Question: I click on the checkbox and I should come about all checkboxes on row, checked or not (3 checkbox).

When I click on the checkbox 'update_order_status(this);'
'''
function update_order_status(e){
var order_id = $(e).parents('tr').find('.order_id').html();
var status_id = $(e).parents('tr').find('.status_id').val();
$(e).parents('tr').find('input').each(function(i){
//watch all input on the page, but not row
});
}
'''
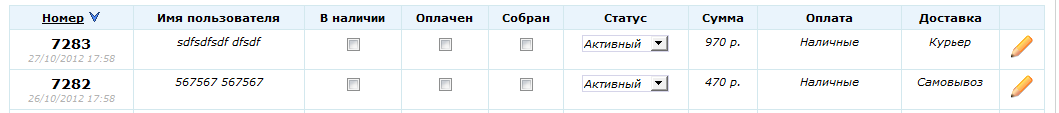
Answer: Use the closest method. inside your checkbox method
'''
function yourMethod(e){
$(e).closest("tr").find(':checkbox').each(function(e2){
// code
});
}
'''
The closest method selects the most closest dom element up the tree and stops when finding it, So it will select only the parent tr.